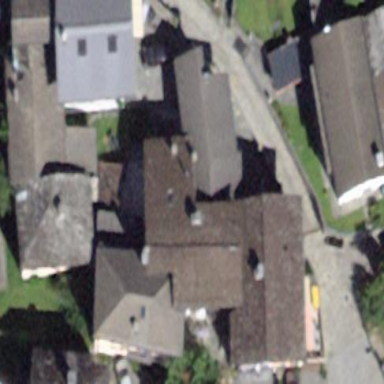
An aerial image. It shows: Detached building.